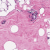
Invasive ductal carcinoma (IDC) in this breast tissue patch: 0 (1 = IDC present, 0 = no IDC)